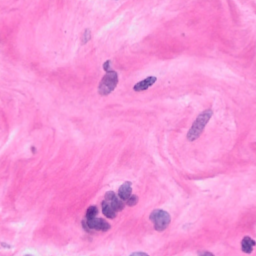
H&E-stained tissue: Breast